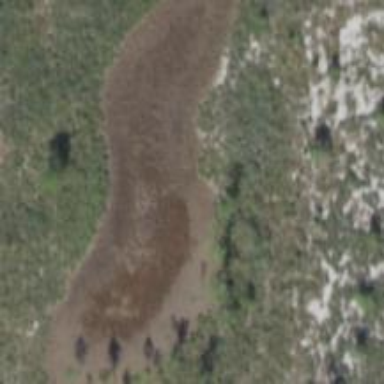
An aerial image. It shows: Marshy wetland area.